Question:
I want a customized button with my own background. The thing is, though I've set the background of the PNG file to transparent, the transparent part was still included in xcode, showing the bigger border. Any idea to solve this problem? In this simple demo I need the black part only. I created this button in xib, and imageView has this problem too. Thanks.
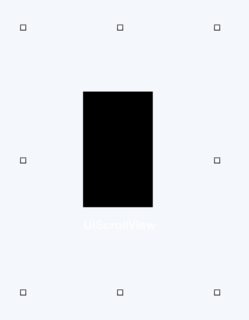
Answer: When you set the background image of the button, it took the PNG file you chose and made that the background image. If you have alpha (transparent) space on your PNG file, it still counts as pixels adding to the size of your image. They're just clear pixels. You'll need to edit your PNG file to be just the black part that you want, removing the alpha.
A tip, when making custom buttons with background images, click off of the button to deselect it, then click the button to select it again (Just to make sure. After you select a file, even though the button looks selected, your hotkeys are affecting the attribute inspector, not the button), then hit cmd + =. This will auto size the button to be the size of the image that you added as the background image. If you don't do this, you'll probably see distorted images, since the default is to change the aspect to fill the button's image view.